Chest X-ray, AP view. Patient: 75 years old, sex M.
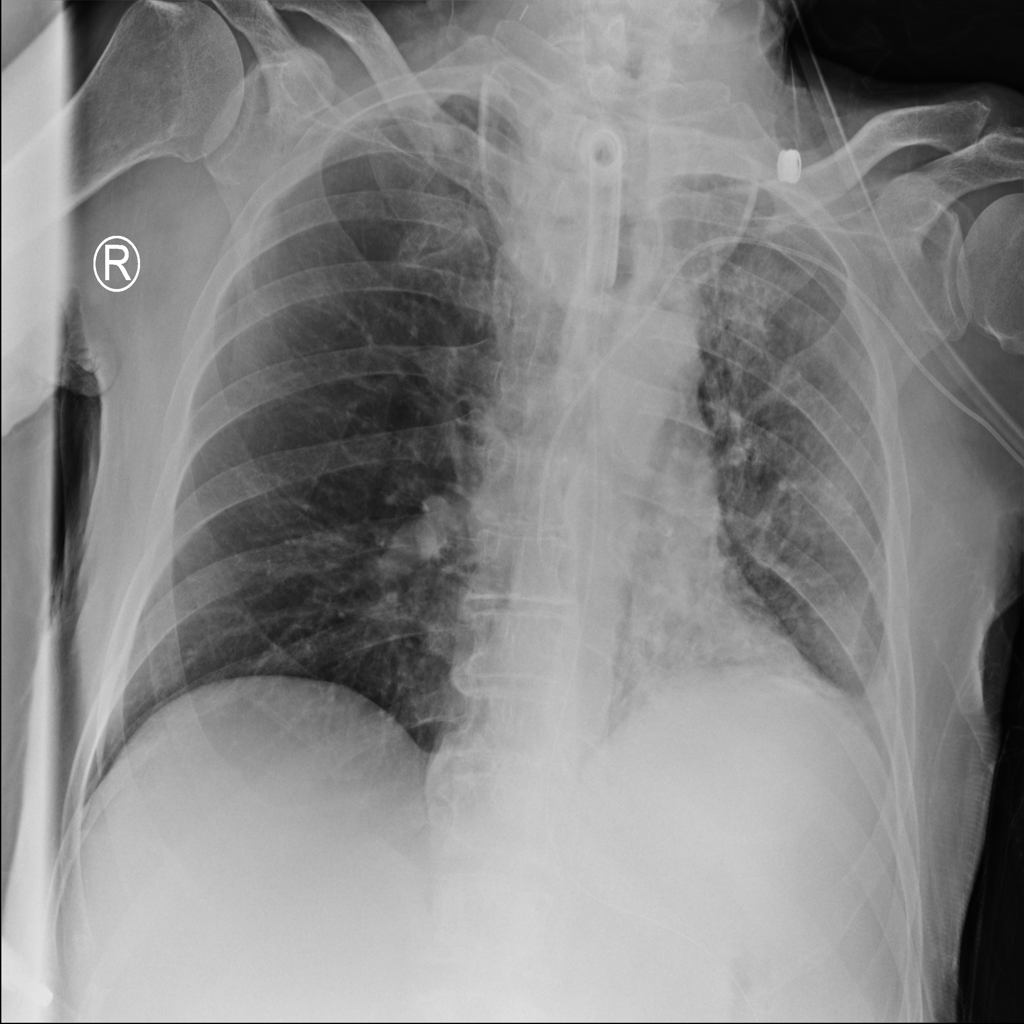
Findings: Atelectasis, Effusion